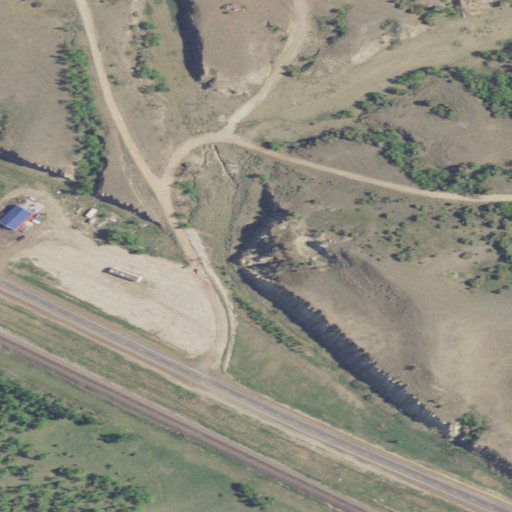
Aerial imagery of valley in Montana named Riprap Coulee containing grassland, shrub, low intensity development, herbaceous wetlands, woody wetlands, deciduous forest, and medium intensity development